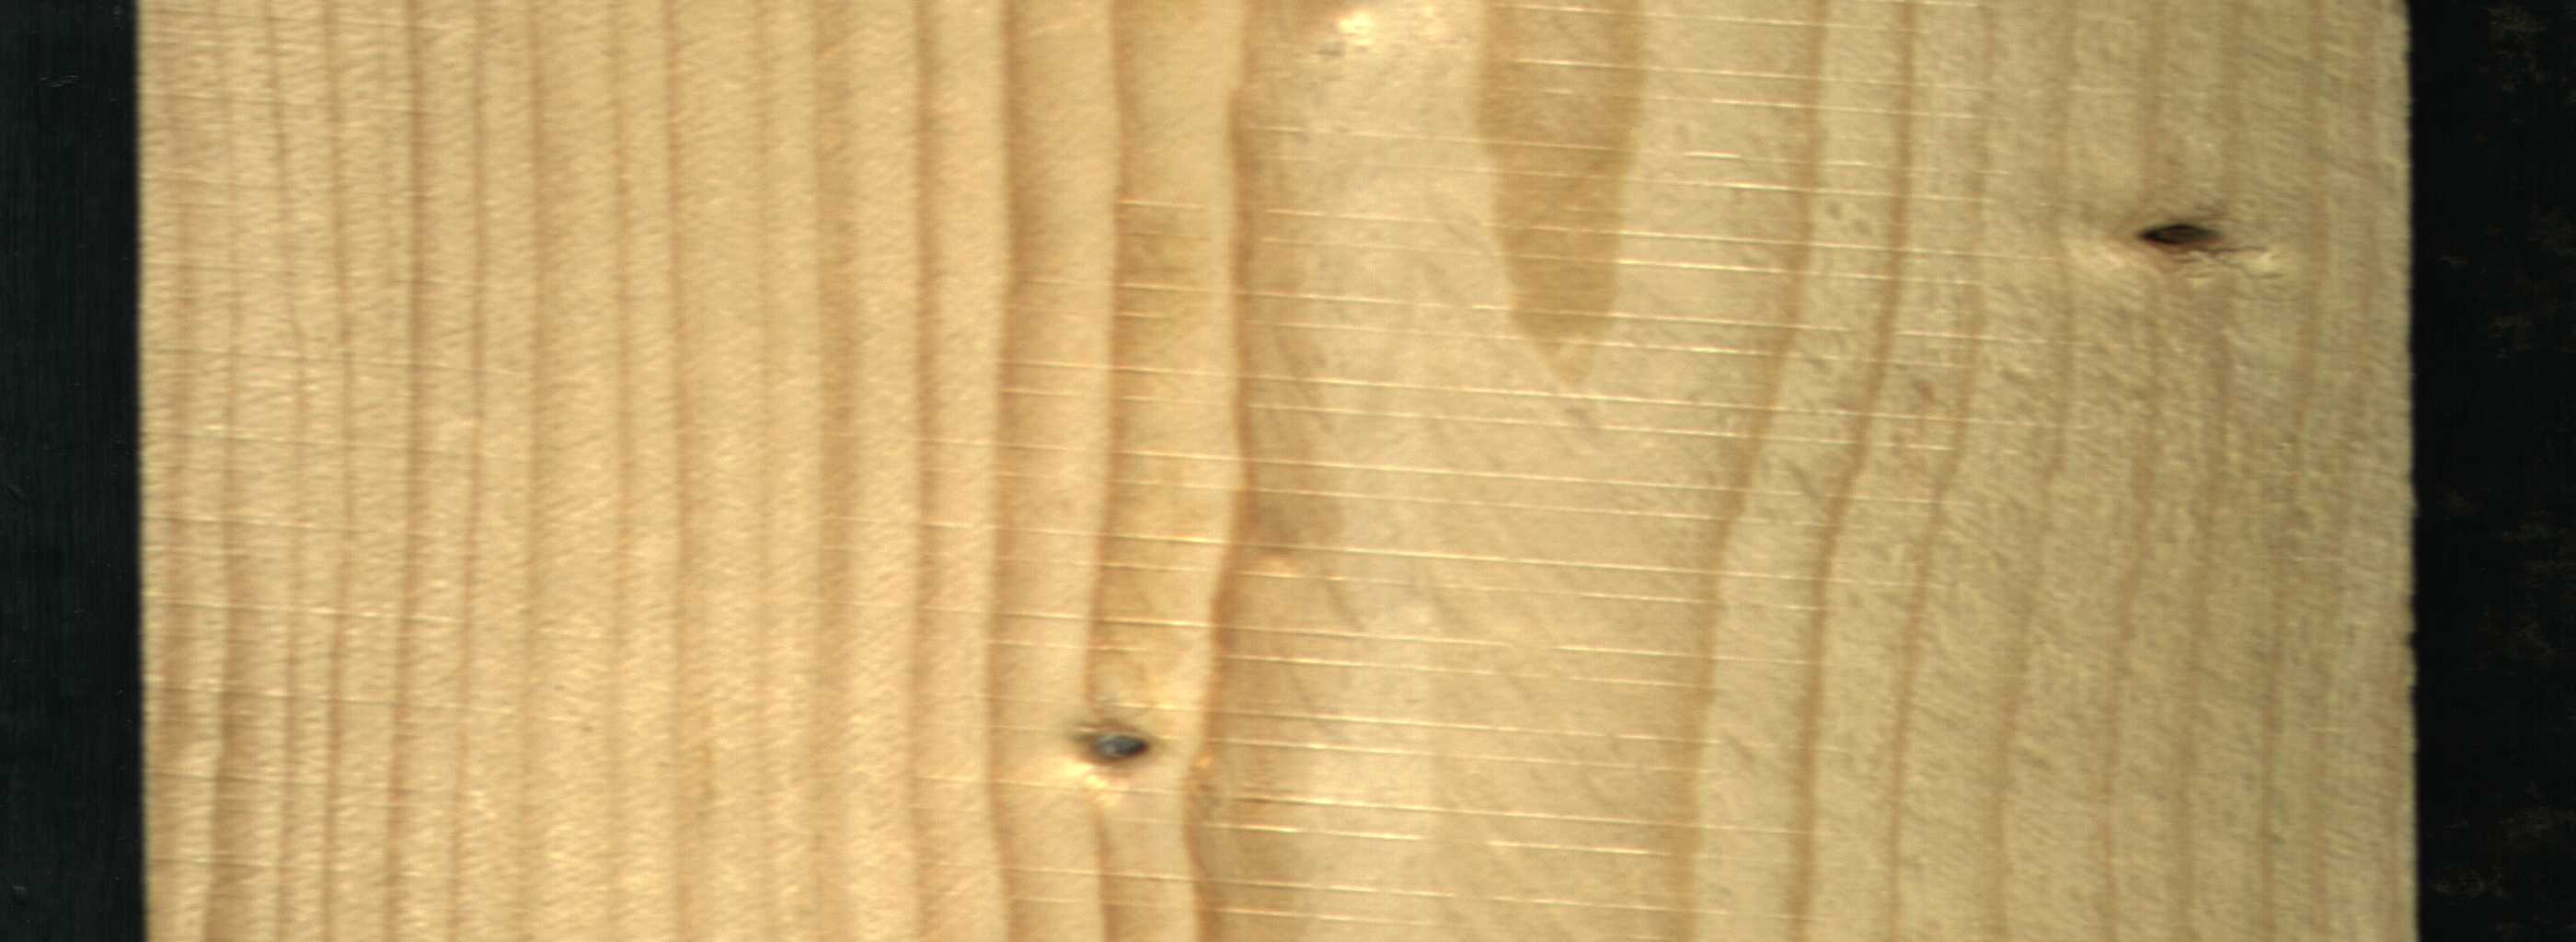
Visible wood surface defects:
Dead_Knot
Dead_Knot